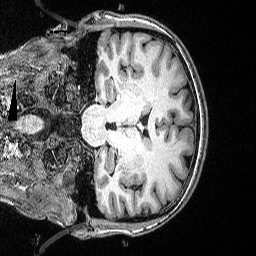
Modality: T1w
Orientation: coronal
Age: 37
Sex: female
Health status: ill
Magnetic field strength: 3 T
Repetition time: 2.53 s
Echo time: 0.00331 s